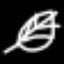
Label: leaf